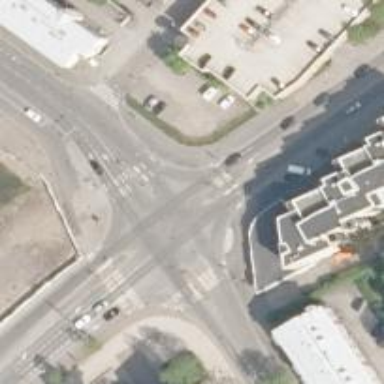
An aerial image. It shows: Uncontrolled road crossing with pedestrian island.